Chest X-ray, PA view. Patient: 56 years old, sex M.
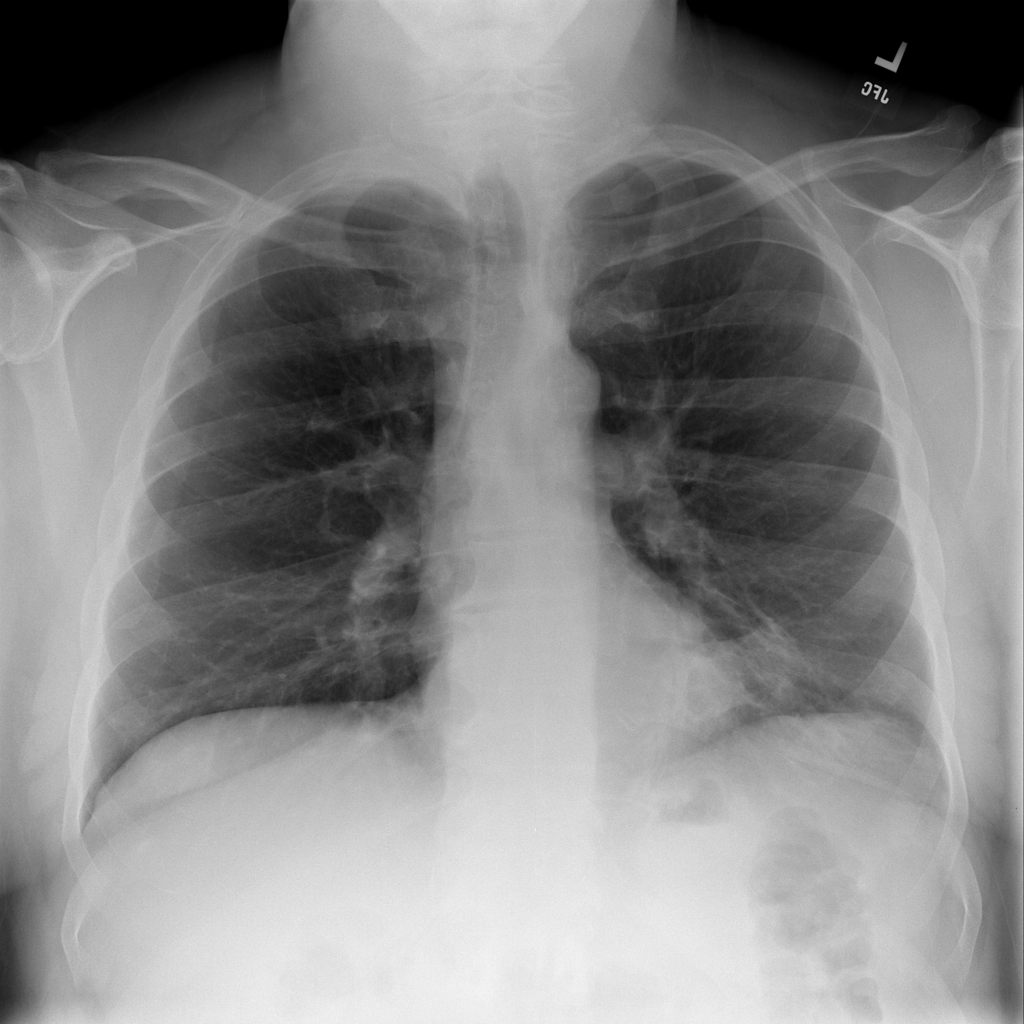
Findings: Atelectasis